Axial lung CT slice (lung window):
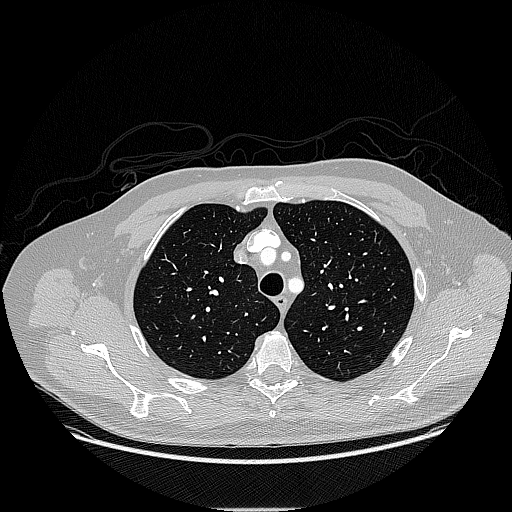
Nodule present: no